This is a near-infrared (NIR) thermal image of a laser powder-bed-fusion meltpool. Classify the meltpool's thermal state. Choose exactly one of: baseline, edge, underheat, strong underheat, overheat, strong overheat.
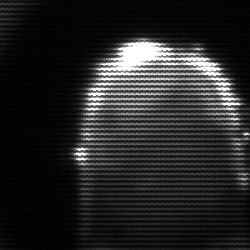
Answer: baseline